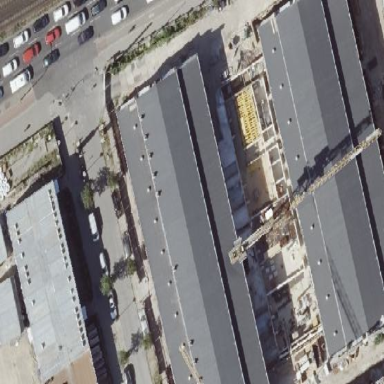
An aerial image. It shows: Building with gabled roof.